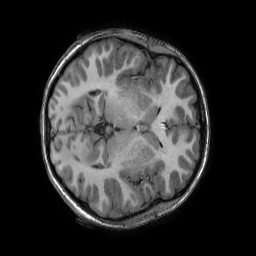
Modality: T1w
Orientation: axial
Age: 18
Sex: female
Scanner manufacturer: ge
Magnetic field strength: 3 T
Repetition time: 0.008788 s
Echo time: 0.003788 s